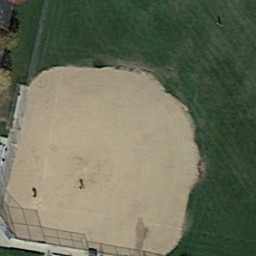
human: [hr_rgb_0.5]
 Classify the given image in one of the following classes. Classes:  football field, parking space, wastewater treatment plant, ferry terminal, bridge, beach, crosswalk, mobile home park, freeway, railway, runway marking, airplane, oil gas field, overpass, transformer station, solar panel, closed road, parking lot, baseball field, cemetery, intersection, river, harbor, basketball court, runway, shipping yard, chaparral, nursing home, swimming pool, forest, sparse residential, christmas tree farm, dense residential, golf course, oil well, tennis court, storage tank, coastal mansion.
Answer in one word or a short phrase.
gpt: baseball field